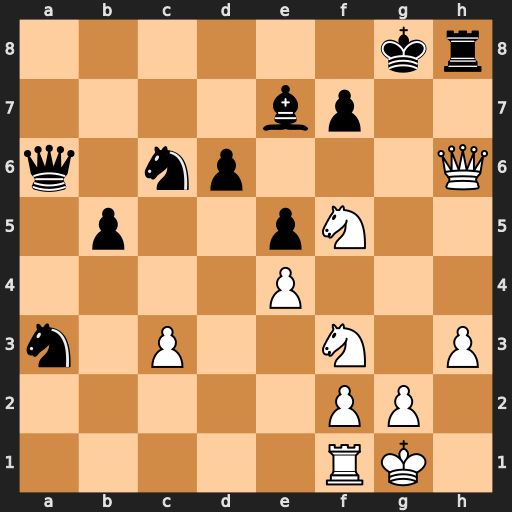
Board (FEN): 6kr/4bp2/q1np3Q/1p2pN2/4P3/n1P2N1P/5PP1/5RK1
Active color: w
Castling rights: -
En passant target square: -
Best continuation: Qg7#